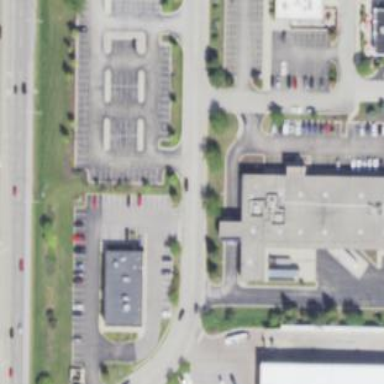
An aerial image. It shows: Retail building.